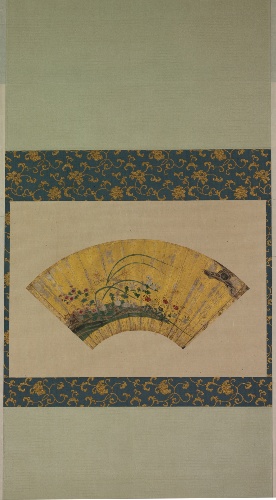
Artist: Kano Yukinobu 狩野之信
Artist bio: Japanese, ca. 1513–1575
Date: 16th century
Object type: Fan mounted as hanging scroll
Classification: Paintings
Medium: Originally a fan mounted as a hanging scroll; ink, color, and silver on gilded paper
Culture: Japan
Period: Muromachi period (1392–1573)
Dimensions: 9 3/4 x 19 1/2 in. (24.8 x 49.5 cm)
Department: Asian Art
Credit line: Purchase, Friends of Asian Art Gifts, 1997
Accession year: 1997
Repository: Metropolitan Museum of Art, New York, NY
Tags: Flowers